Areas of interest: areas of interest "Peking University Resources Tianzhu Art Center"
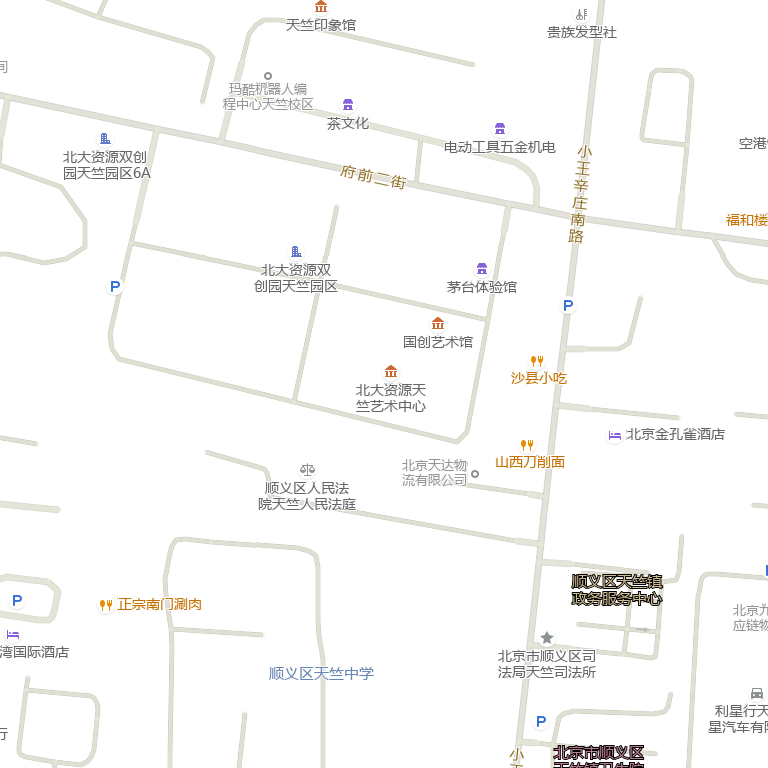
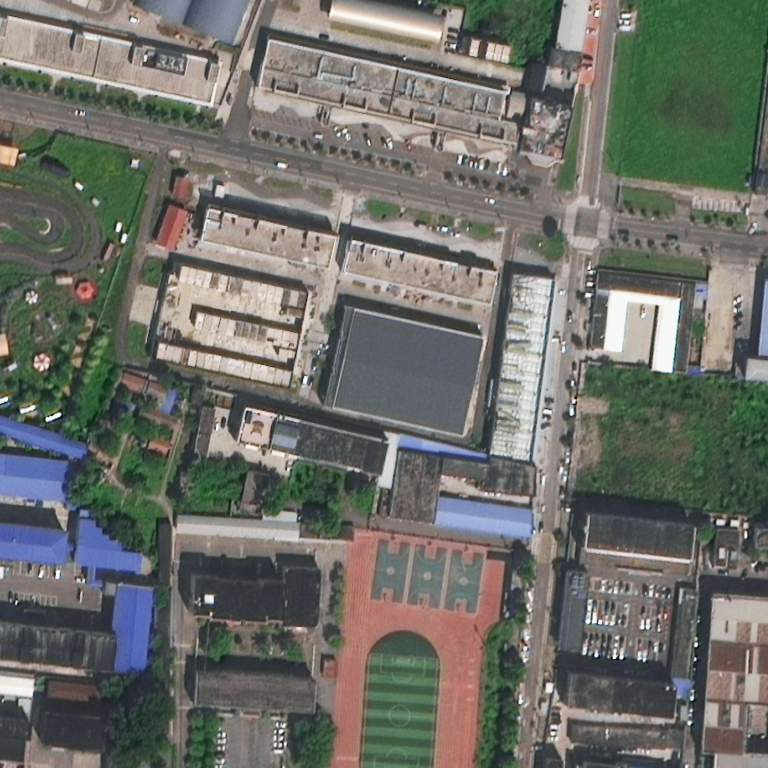